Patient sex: F
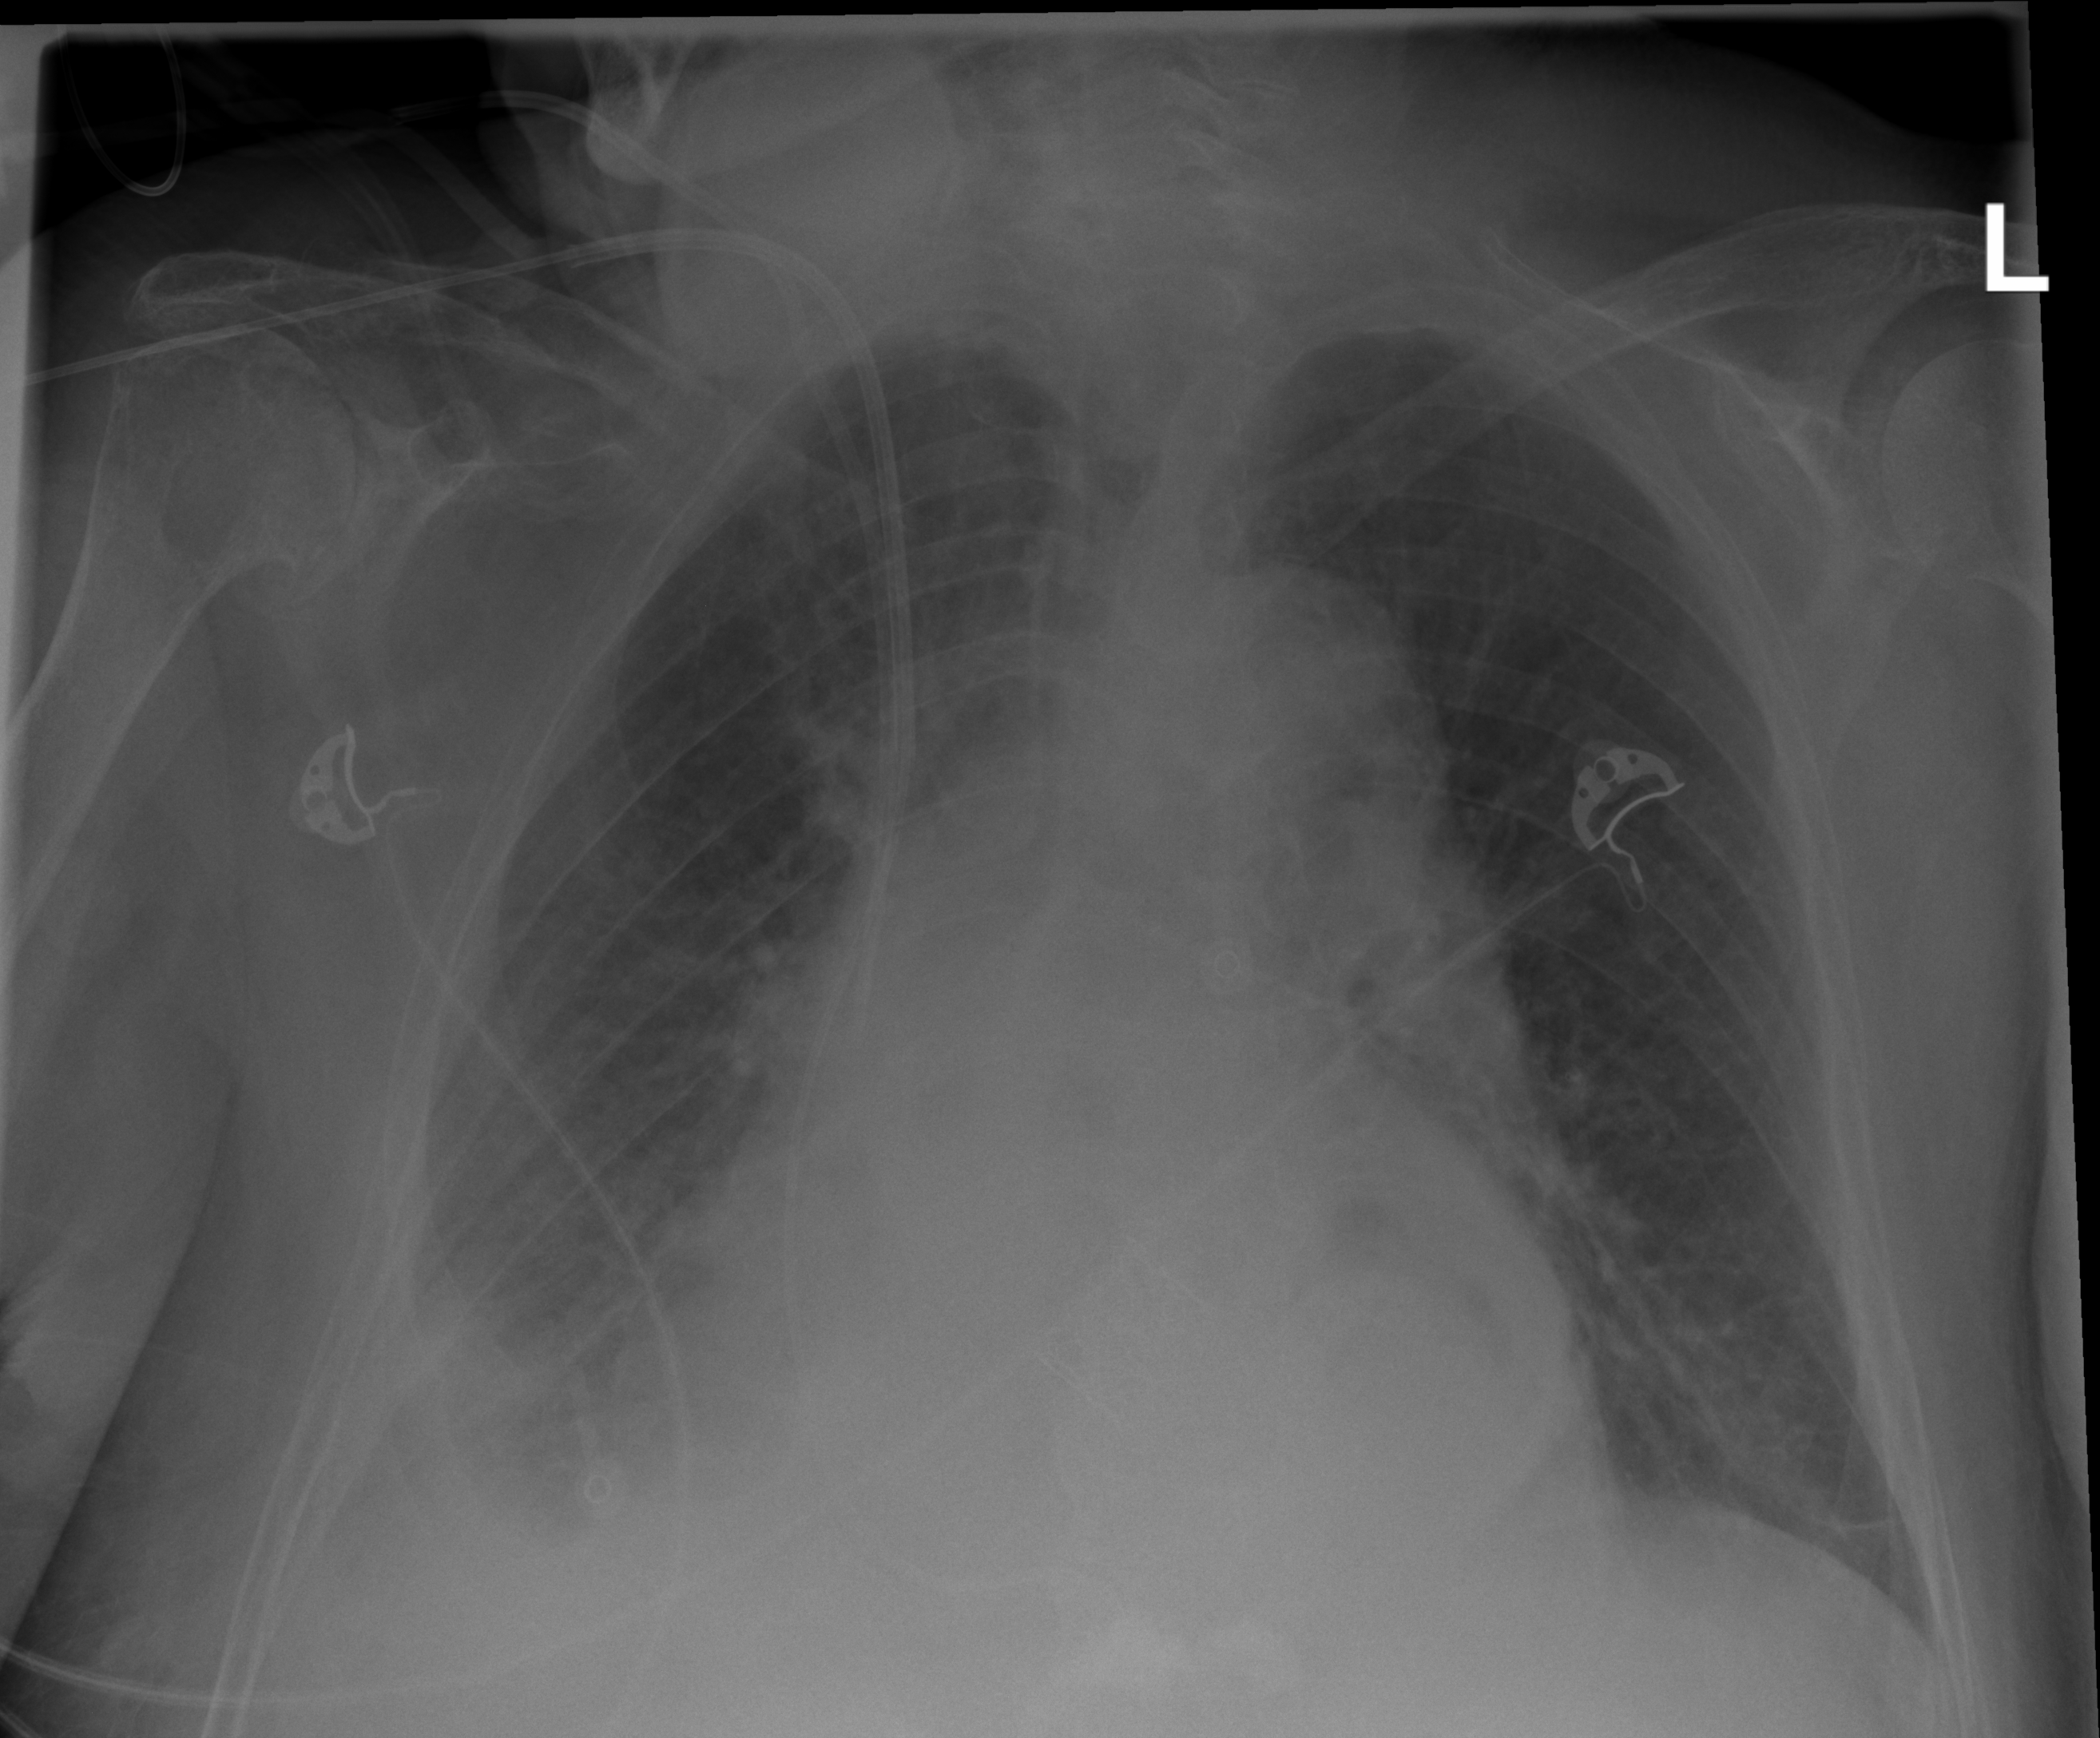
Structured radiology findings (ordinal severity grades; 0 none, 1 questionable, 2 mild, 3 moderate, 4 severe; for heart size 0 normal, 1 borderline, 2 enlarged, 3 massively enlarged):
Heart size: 0
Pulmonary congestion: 0
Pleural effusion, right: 2
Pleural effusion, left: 0
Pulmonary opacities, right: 1
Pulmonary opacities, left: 0
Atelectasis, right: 2
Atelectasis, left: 0